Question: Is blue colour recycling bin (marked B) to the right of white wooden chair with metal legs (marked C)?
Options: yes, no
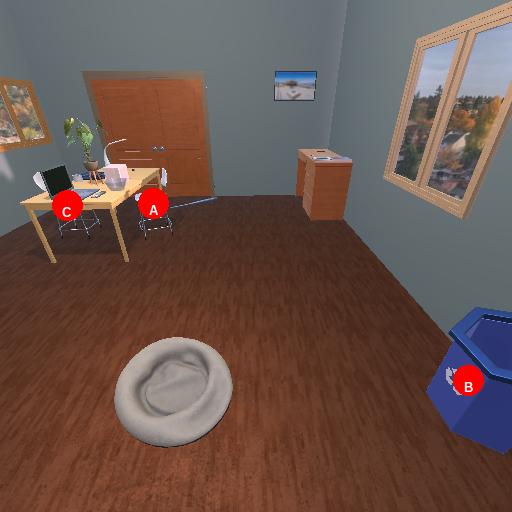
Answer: yes